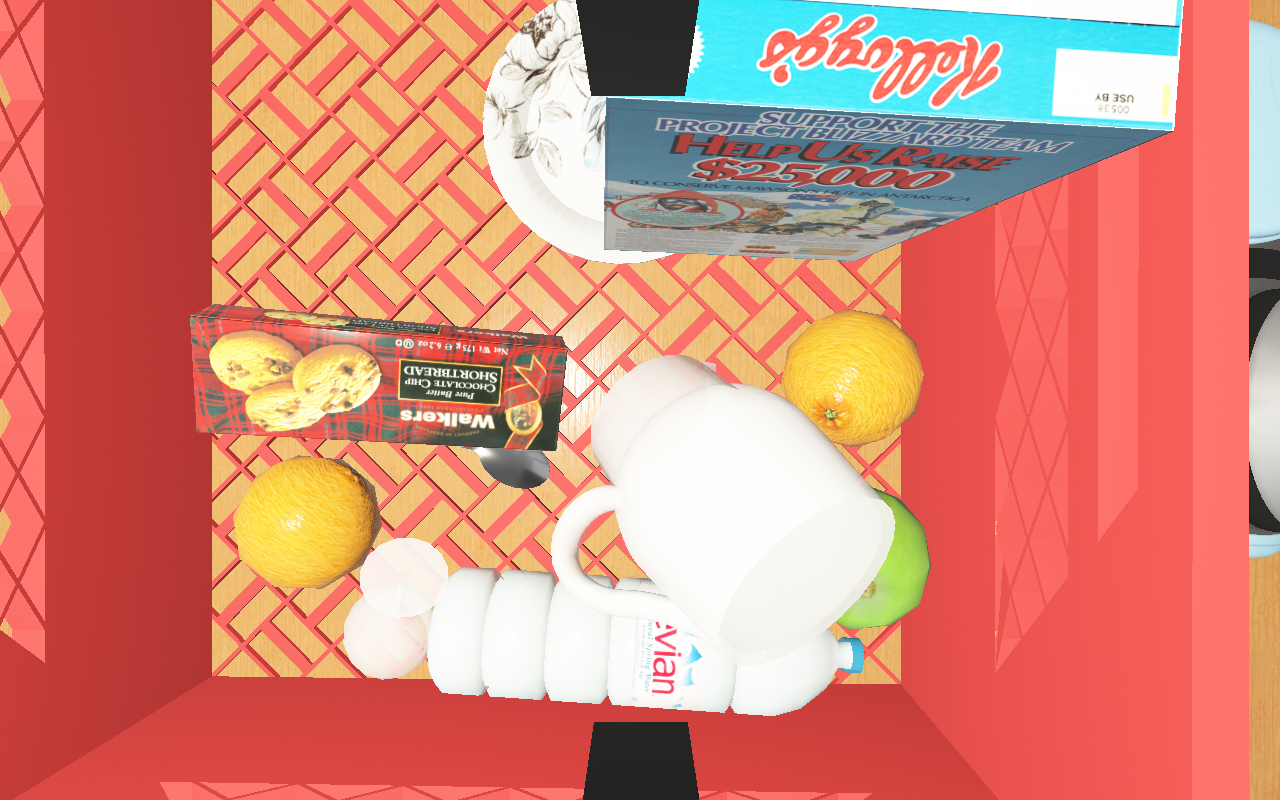
Objects in the scene:
carafe
water bottle
apple
plate
wineglass
cereal box
cereal box